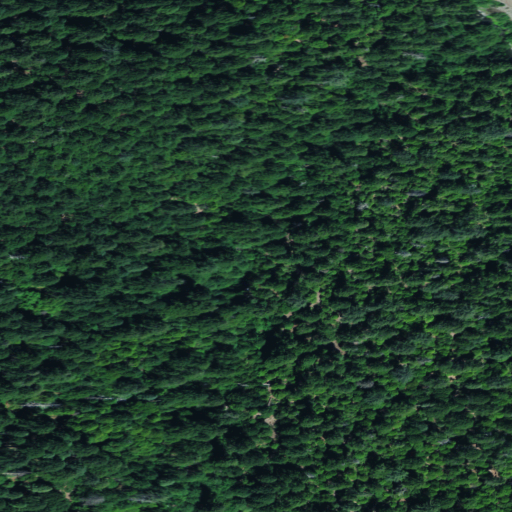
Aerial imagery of valley in California named Rough Gulch containing grassland and evergreen forest